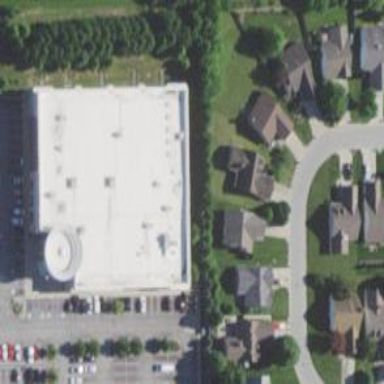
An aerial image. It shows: Fitness center building.